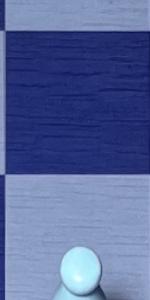
Label: Empty